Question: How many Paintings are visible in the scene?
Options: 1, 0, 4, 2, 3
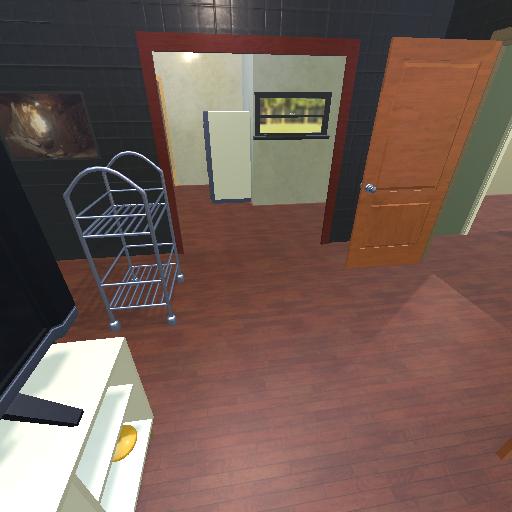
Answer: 1